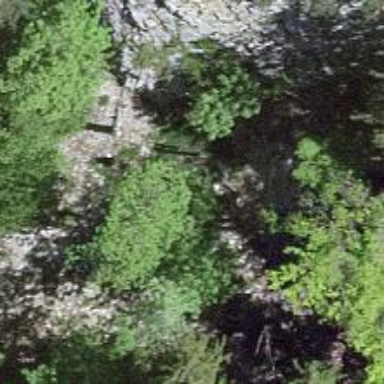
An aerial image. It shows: Cliff in nature.